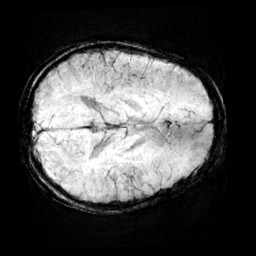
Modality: minIP
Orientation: axial
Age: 11
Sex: male
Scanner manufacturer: siemens
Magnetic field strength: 3 T
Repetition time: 0.027 s
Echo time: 0.02 s